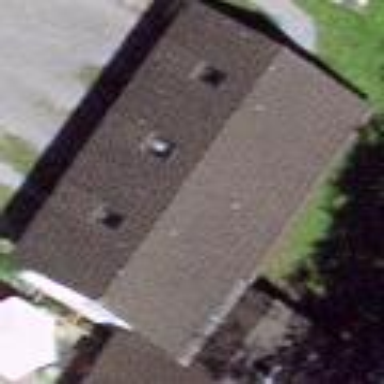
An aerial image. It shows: Group of garages.